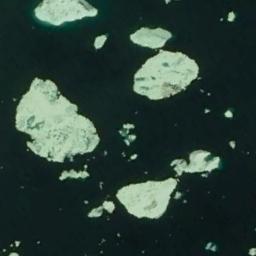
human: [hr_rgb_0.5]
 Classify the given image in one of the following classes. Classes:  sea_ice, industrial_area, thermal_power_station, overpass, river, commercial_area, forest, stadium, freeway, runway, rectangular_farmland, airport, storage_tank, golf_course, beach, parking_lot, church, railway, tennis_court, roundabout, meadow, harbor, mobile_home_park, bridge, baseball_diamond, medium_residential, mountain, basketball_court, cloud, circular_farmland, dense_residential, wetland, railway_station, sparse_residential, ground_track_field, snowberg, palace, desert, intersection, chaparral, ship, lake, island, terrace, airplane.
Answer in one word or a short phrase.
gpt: sea_ice